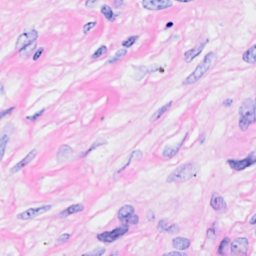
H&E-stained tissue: Breast